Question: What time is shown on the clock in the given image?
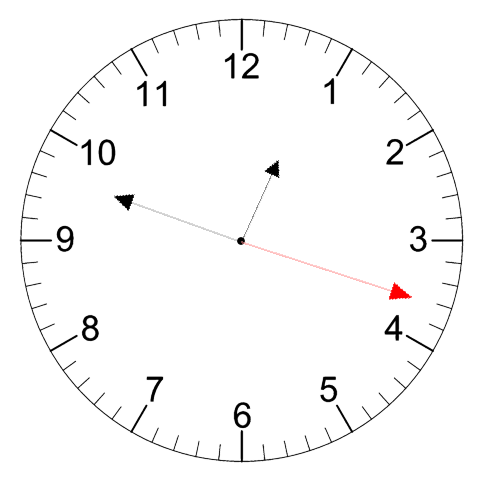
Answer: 12:48:18